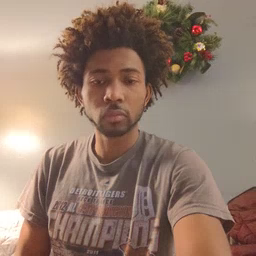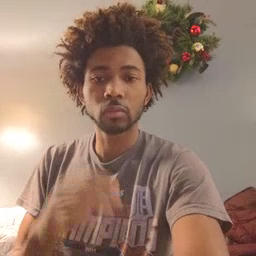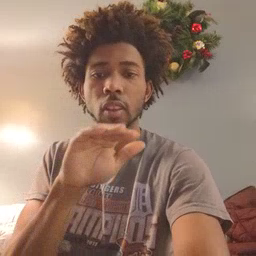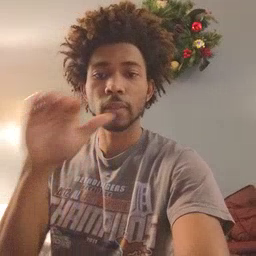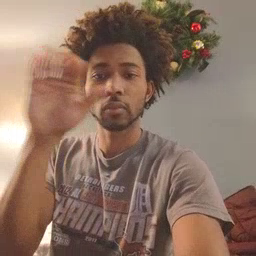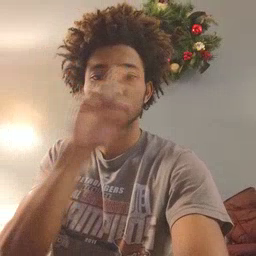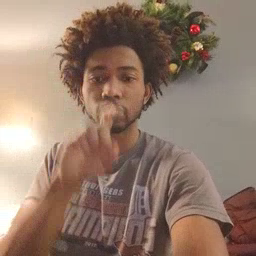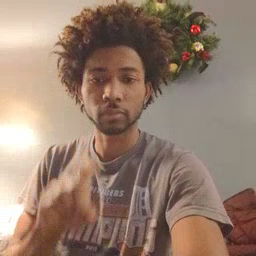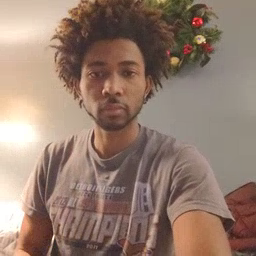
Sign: closet